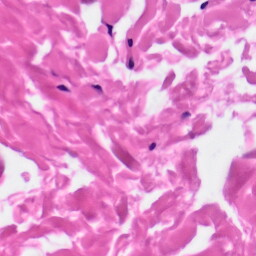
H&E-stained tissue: Skin